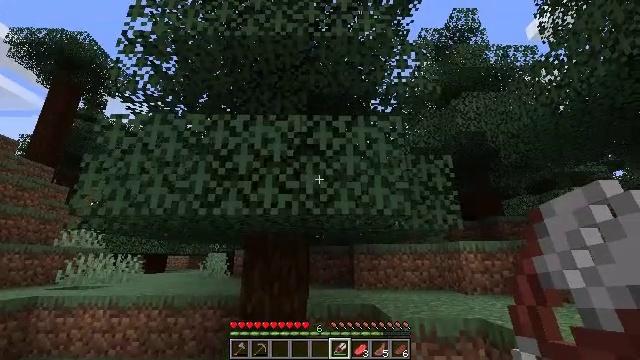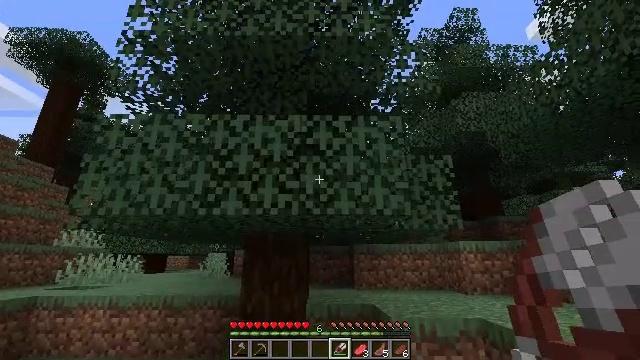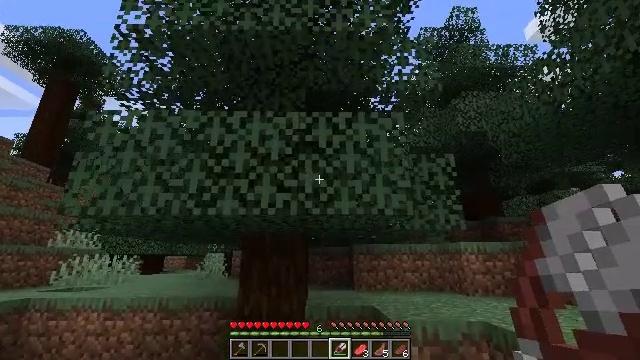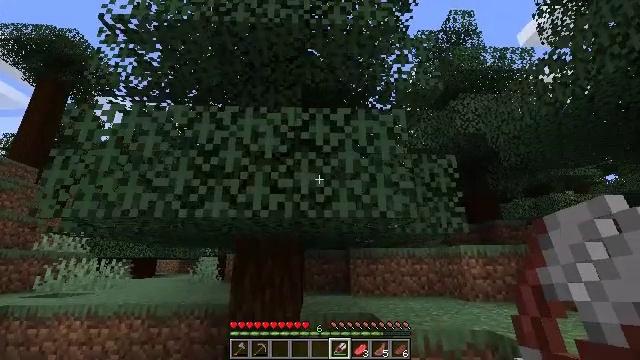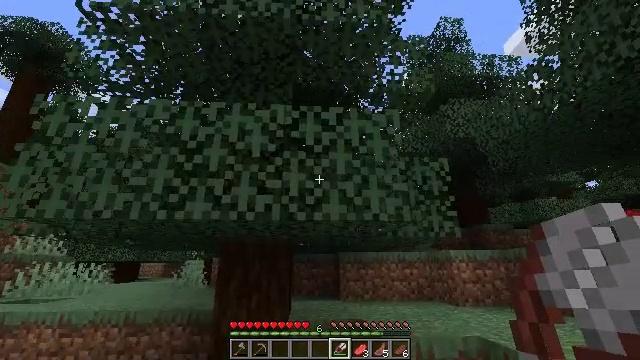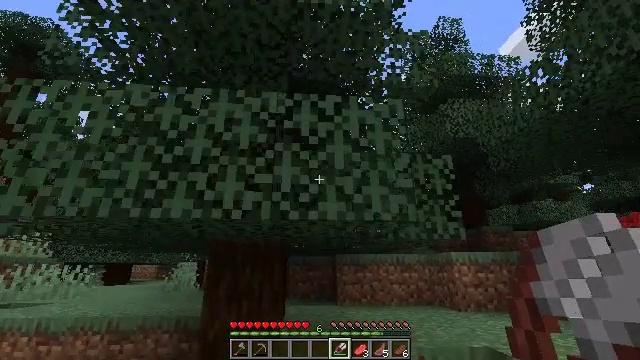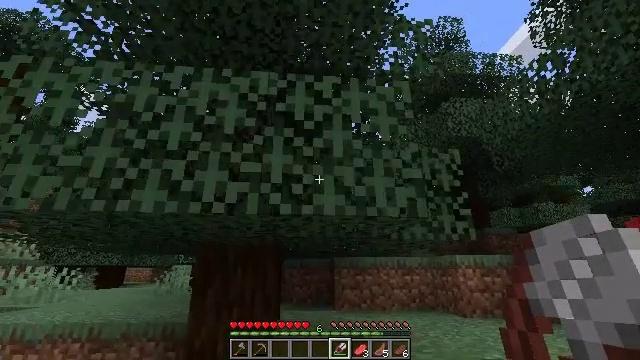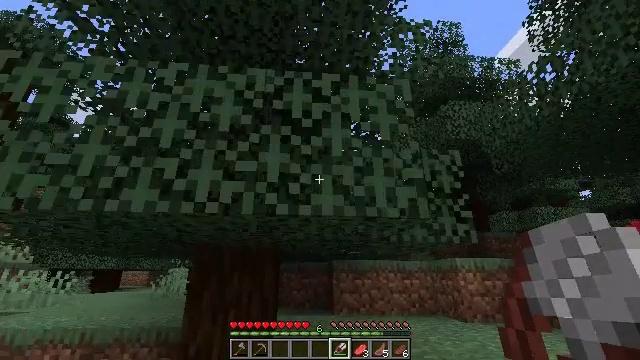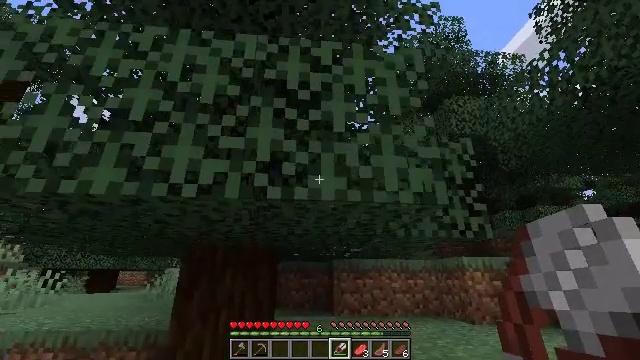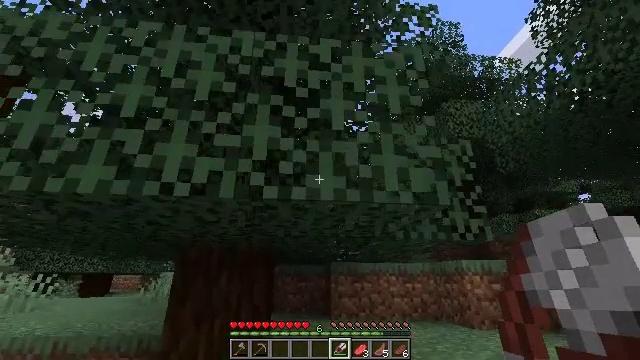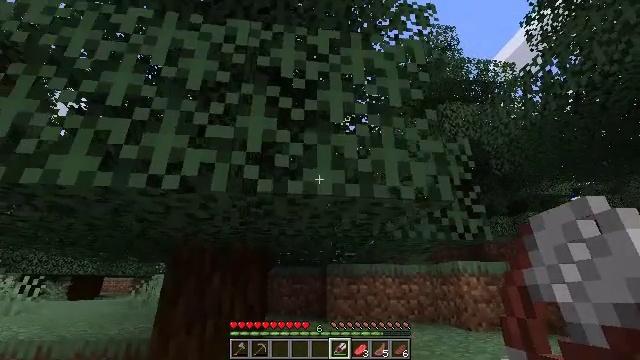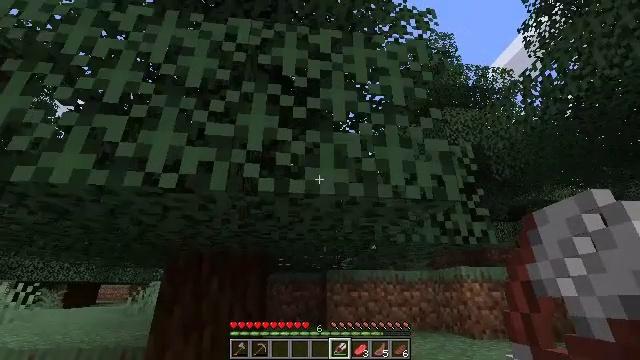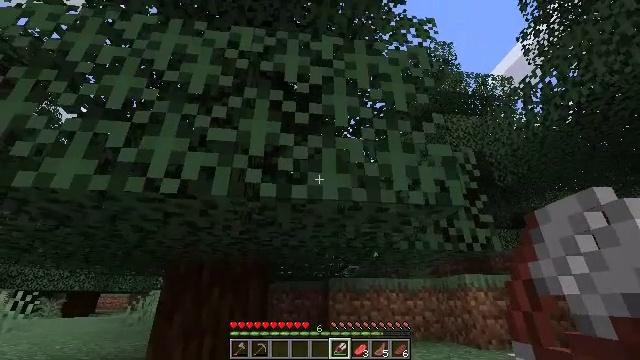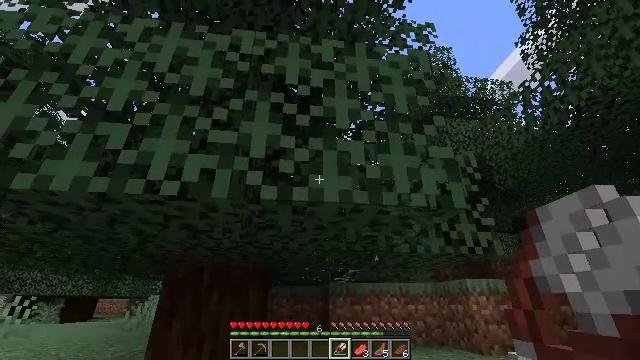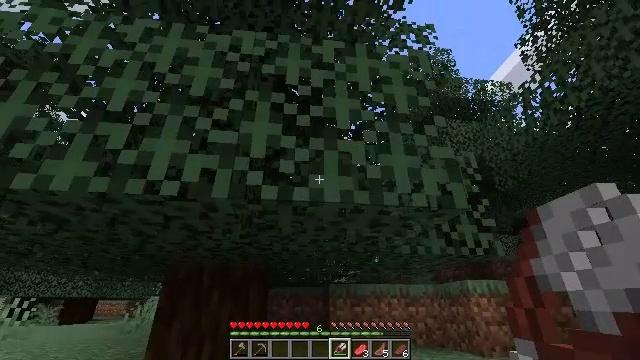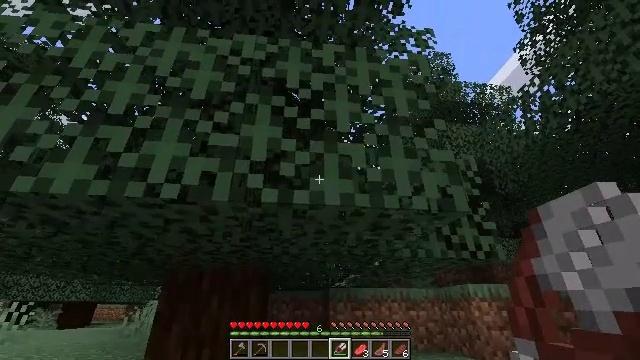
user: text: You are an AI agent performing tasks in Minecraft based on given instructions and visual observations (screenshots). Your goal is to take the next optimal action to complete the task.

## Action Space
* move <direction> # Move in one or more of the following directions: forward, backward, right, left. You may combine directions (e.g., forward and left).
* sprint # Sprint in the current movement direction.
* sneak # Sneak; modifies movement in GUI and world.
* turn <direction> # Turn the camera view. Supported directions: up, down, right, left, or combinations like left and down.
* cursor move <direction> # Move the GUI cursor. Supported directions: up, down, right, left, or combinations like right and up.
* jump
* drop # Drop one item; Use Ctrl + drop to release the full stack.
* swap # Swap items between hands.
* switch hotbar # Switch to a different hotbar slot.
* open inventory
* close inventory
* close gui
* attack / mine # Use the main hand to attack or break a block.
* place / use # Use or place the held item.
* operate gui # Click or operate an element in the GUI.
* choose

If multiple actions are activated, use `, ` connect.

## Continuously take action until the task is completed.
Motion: motion action
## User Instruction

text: Mine spruce leaves from the tree.
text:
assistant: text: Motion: no_op
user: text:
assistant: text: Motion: move forward
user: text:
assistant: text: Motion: move forward
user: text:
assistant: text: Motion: move forward, turn right
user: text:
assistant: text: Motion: move forward
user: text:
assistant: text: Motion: move forward
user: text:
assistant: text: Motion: move forward, use / place
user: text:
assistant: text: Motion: use / place
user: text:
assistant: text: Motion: use / place
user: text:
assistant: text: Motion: turn right, use / place
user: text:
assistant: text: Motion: turn up
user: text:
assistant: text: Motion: turn up
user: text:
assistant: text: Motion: no_op
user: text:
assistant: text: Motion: no_op
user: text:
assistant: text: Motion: no_op
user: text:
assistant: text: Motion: no_op
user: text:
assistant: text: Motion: use / place
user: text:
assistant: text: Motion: use / place
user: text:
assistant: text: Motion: use / place
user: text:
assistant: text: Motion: use / place
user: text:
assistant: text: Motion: attack / mine
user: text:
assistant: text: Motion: attack / mine
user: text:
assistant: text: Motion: attack / mine
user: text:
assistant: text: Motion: attack / mine
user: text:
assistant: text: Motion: no_op
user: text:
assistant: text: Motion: no_op
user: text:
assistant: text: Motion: turn left
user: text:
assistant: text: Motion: turn left and up
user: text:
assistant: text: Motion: turn left
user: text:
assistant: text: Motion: attack / mine